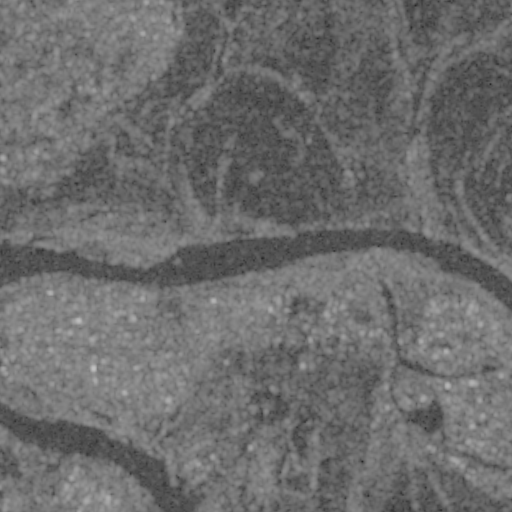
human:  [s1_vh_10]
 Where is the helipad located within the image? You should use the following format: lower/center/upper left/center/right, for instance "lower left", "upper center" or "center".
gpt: The helipad is located in the lower center of the image.
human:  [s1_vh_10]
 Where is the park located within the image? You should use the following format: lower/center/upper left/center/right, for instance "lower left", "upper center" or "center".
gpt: The park is located in the upper left of the image.
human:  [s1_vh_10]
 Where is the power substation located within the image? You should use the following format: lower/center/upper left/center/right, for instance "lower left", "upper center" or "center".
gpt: The power substation is located in the lower center of the image.
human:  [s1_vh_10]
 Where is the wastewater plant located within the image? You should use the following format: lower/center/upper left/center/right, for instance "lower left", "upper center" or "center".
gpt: The wastewater plant is located in the lower center of the image.
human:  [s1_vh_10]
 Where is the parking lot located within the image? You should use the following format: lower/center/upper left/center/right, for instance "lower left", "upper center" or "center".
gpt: There is no parking lot in the image.

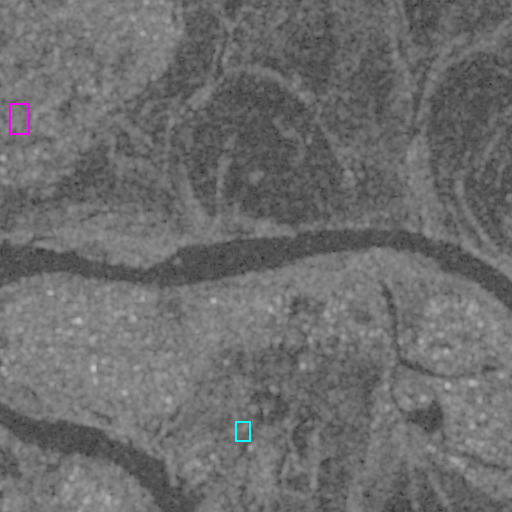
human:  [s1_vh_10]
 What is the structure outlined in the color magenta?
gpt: The structure outlined in magenta is a park.
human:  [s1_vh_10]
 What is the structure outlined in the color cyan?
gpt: The structure outlined in cyan is a wastewater plant.
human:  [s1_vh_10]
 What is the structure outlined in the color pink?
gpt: There is no pink outline.